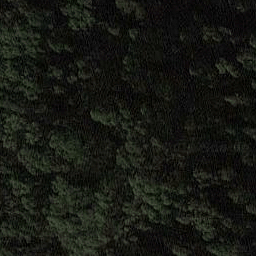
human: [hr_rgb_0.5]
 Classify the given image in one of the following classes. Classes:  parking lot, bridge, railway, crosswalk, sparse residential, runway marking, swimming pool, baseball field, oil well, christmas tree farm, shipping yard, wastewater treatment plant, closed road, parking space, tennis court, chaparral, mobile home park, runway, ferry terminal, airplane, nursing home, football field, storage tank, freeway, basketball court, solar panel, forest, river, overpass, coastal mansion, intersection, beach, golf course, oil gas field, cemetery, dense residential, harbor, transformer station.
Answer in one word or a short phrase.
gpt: forest